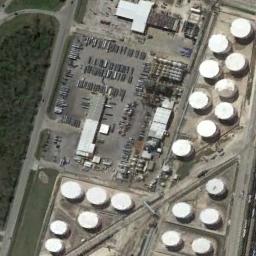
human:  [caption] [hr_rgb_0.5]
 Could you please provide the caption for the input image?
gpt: There are many buildings of different sizes near the storage tanks .

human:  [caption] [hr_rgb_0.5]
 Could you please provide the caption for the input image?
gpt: There are many neatly arranged storage tanks and many pipelines in the factory, And there is a lawn next to the factory .

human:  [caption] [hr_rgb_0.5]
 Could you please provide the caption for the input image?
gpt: There are some white storage tanks on the bare land next to some trees .

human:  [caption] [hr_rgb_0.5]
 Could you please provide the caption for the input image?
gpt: There is a black house beside the storage tanks .

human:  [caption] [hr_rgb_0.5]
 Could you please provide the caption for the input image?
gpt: There are many white storage tanks and containers .